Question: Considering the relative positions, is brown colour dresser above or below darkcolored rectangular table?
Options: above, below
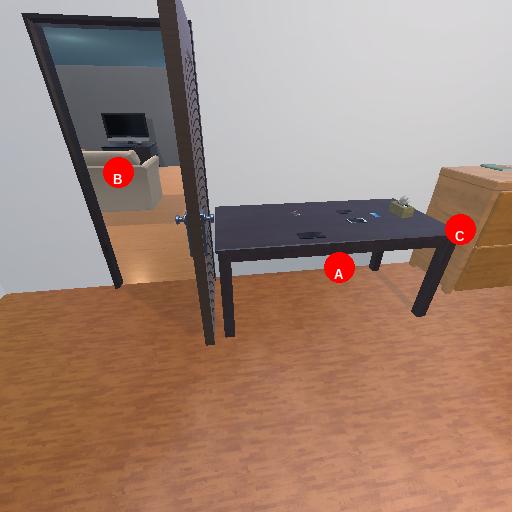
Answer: above